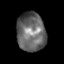
Tissue: skin
Cell type: Epithelial cells
Senescence score: 0.2624
Nuclear area (px): 1101
Mean DAPI intensity: 103.57